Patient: sex M, age 65
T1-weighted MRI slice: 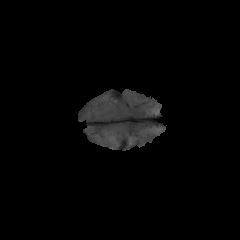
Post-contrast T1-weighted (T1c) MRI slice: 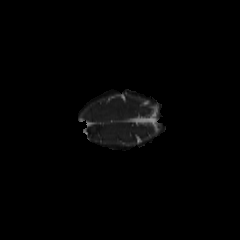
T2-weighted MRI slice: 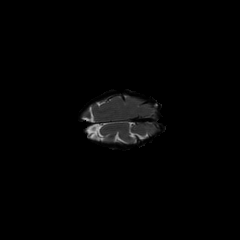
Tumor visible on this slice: no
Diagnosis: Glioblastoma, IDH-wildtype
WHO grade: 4